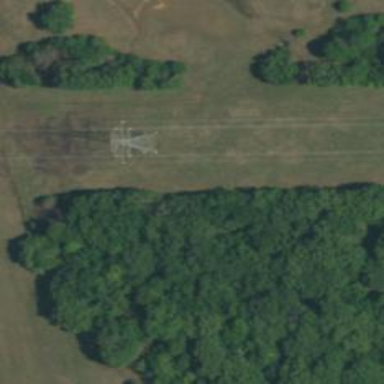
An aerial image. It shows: Power tower.